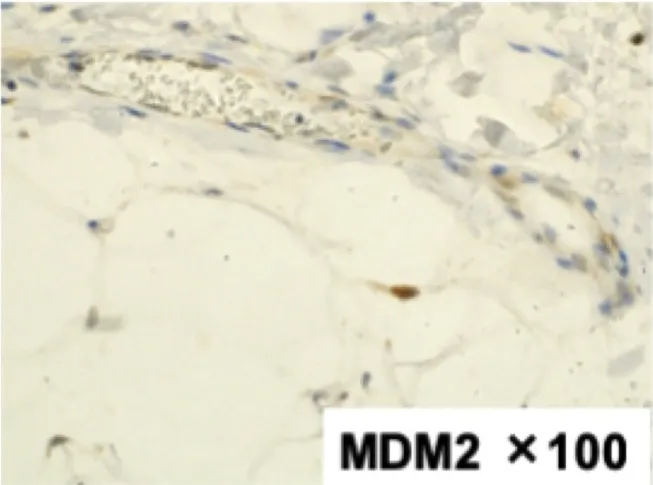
(B) mouse double minute 2 immunostaining (100x magnification).
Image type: pathology (immunostaining)